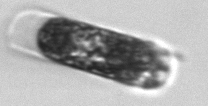
Label: Hemiaulus